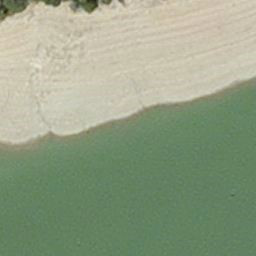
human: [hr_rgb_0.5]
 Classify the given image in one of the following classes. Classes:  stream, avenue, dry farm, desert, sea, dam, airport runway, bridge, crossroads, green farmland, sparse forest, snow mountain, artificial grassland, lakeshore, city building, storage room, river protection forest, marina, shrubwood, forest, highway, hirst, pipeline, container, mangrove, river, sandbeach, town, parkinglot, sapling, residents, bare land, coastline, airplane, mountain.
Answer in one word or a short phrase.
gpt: hirst